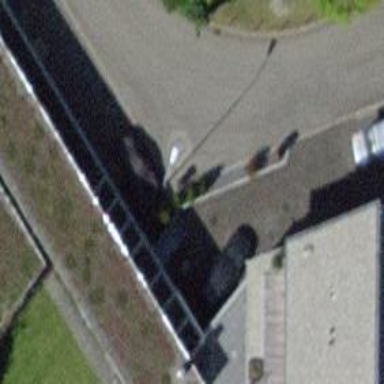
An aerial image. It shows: Building with flat concrete roof.